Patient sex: M
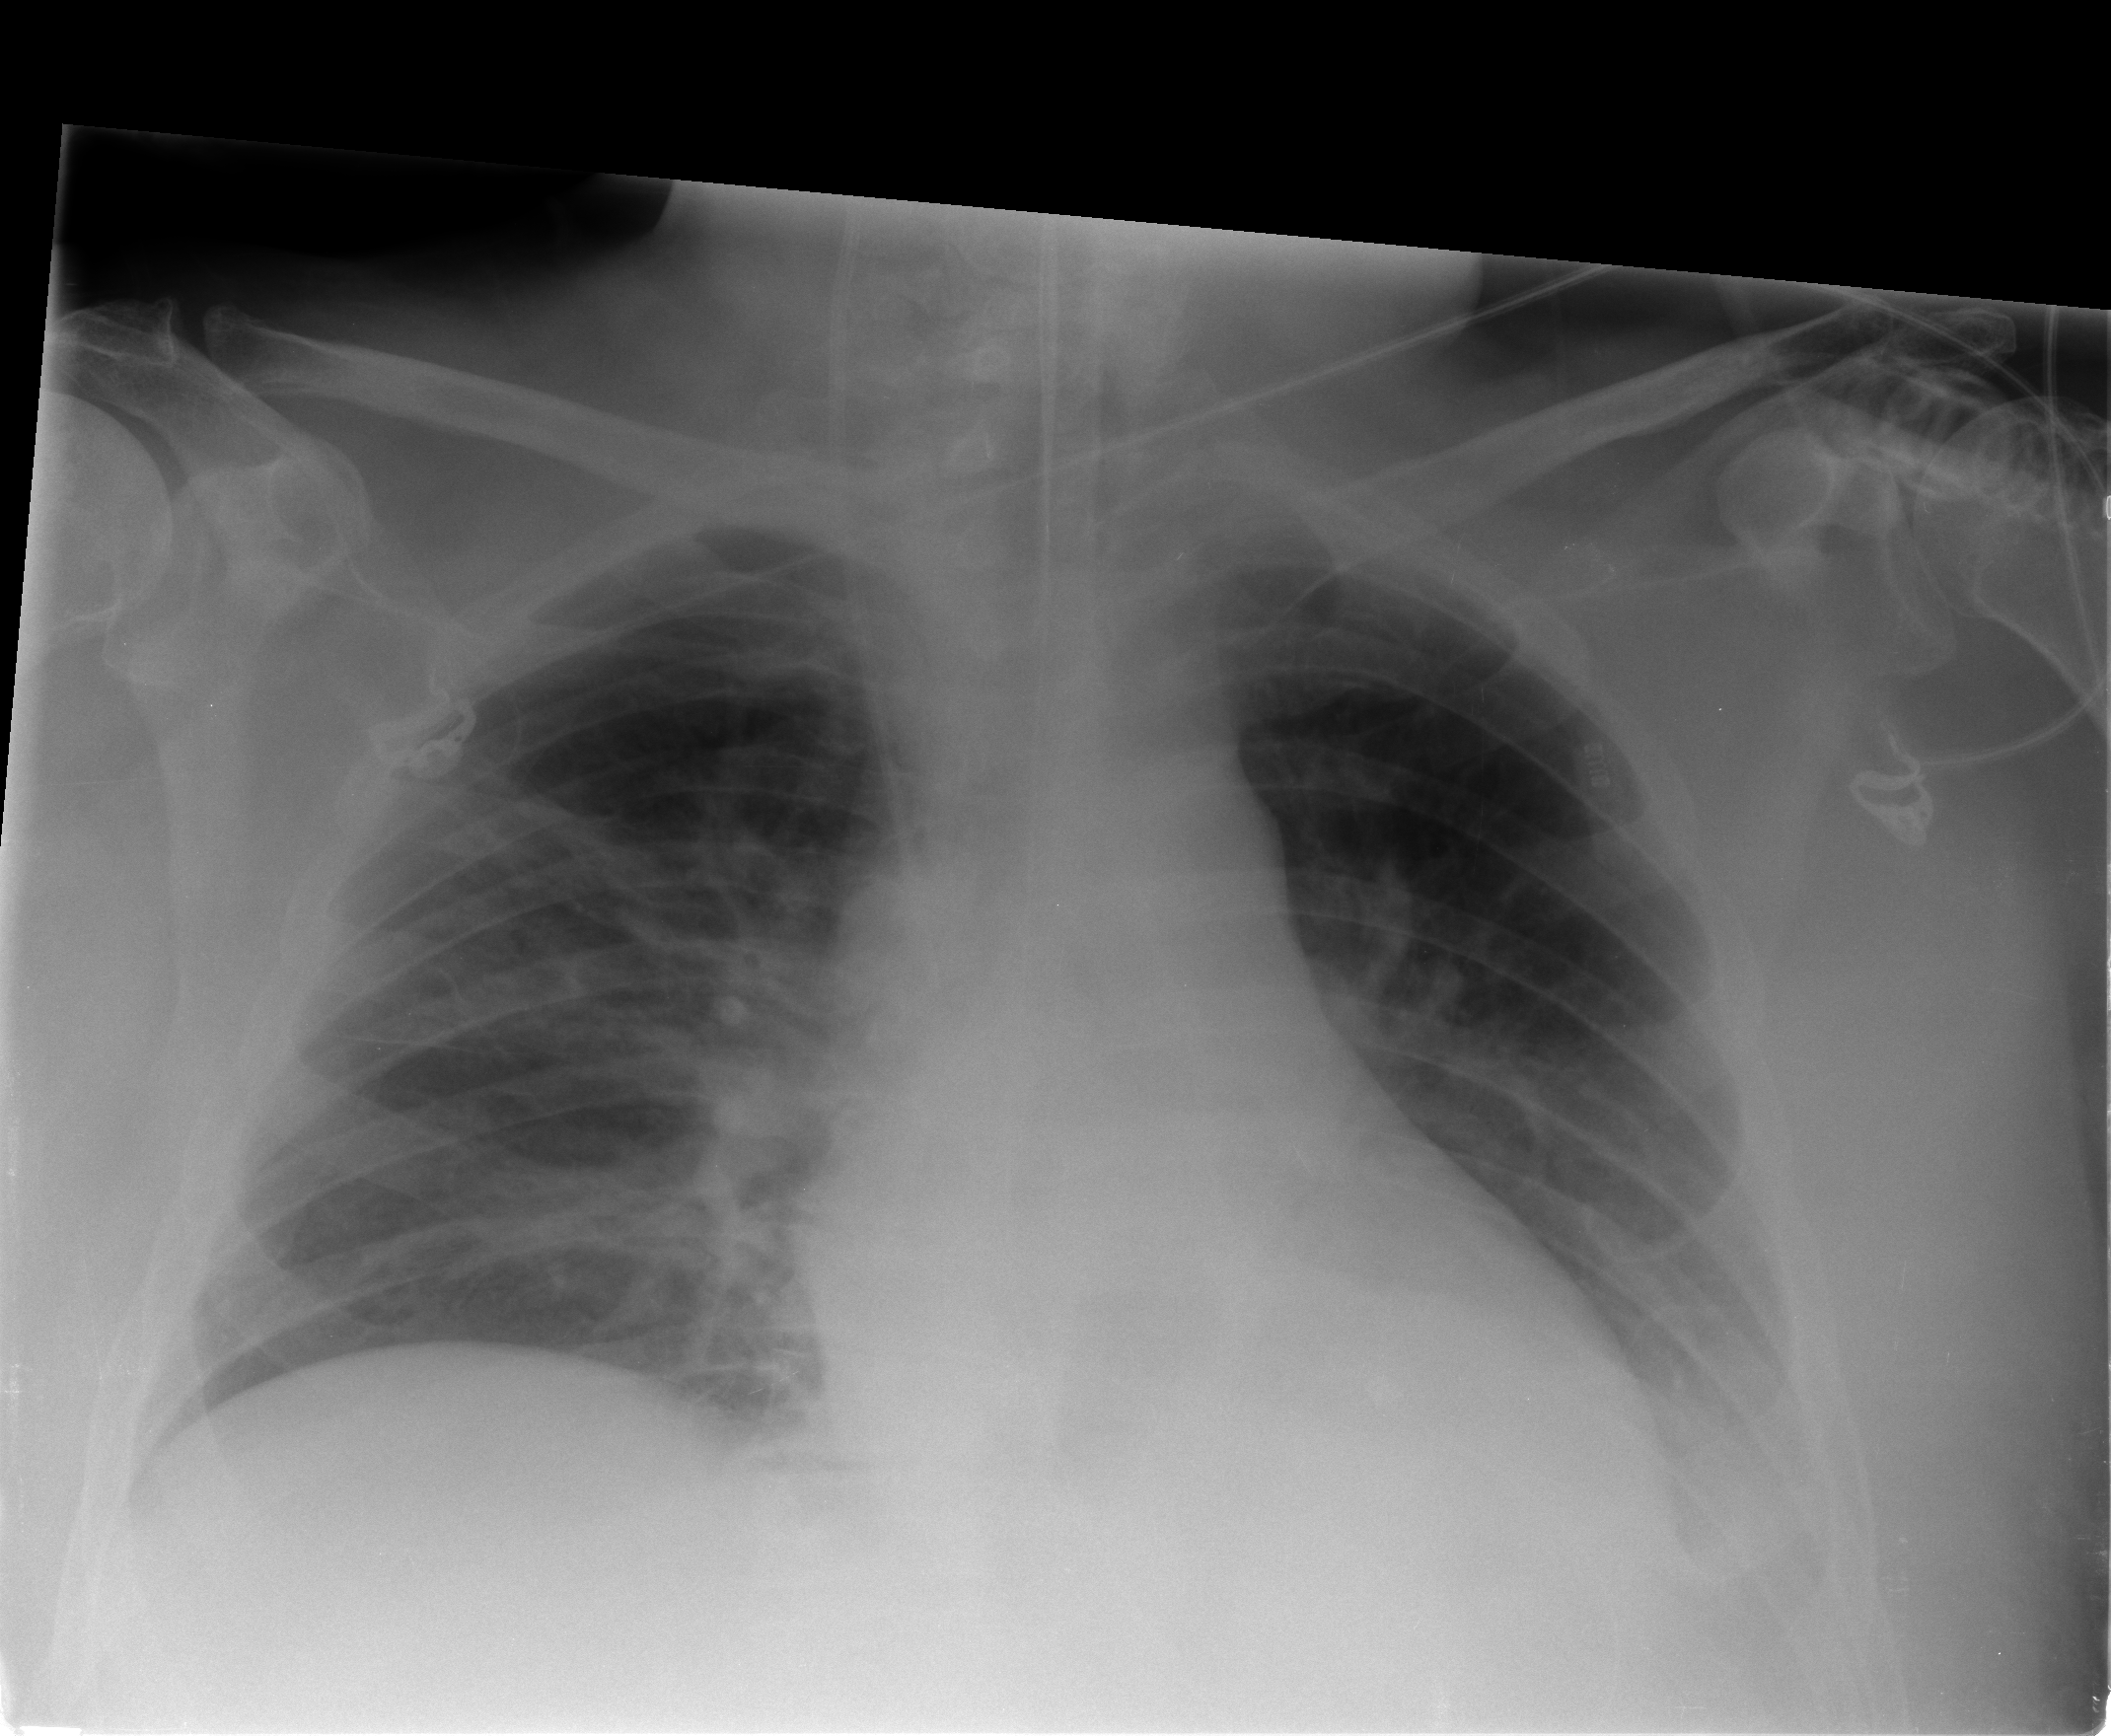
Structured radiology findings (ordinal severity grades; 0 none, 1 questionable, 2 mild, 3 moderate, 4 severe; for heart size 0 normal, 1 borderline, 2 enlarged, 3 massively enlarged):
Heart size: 1
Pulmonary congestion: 2
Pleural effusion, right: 0
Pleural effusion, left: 2
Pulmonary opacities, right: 2
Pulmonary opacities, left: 0
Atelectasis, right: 3
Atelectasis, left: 2